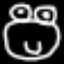
Label: frog